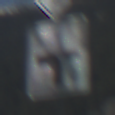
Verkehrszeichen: VerlaufVorfahrtsstrasse6
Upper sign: Vorfahrtsstrasse
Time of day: MorningAfternoon
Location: Outdoor (Nature)
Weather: PartlyCloudy
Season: NotSpecified
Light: Natural